Question: Q: How can I add filtering (like that of excel - see screenshot) to an existing asp.net-mvc3 webgrid?
Is there a JQuery solution to apply to each column or would this fall into the category of holistic custom third party grid controls?

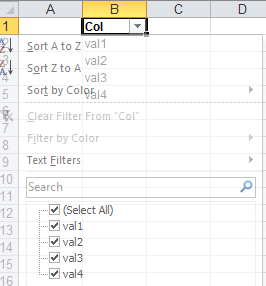
Answer: I don't know for Ajax, but I think the best option is to use third party grid. I prefer Telerik MVC collection. There is excellent Grid control. <URL>